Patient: sex M, age 65
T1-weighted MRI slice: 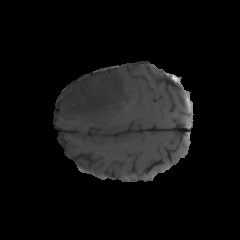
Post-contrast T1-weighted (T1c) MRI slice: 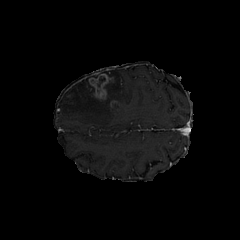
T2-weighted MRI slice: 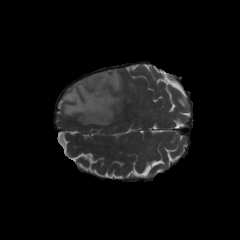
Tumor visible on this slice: yes
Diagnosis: Glioblastoma, IDH-wildtype
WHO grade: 4